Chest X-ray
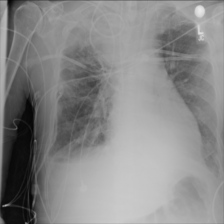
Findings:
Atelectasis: negative
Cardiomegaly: negative
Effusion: negative
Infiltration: negative
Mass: negative
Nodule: negative
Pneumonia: negative
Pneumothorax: negative
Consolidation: negative
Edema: negative
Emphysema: negative
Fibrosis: negative
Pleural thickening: negative
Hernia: negative